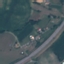
Land use / land cover: Highway